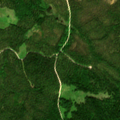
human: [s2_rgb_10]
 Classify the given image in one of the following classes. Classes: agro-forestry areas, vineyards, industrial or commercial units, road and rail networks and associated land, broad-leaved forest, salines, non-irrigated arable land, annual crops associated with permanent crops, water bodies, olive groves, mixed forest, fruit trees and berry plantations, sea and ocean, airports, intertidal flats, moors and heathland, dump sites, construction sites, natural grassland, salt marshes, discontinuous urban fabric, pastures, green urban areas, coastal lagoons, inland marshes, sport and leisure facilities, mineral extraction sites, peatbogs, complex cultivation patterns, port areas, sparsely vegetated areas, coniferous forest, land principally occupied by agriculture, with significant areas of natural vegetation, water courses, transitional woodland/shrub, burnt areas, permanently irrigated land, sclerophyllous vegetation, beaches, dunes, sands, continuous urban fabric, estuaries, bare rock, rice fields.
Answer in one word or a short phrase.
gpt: coniferous forest, mixed forest